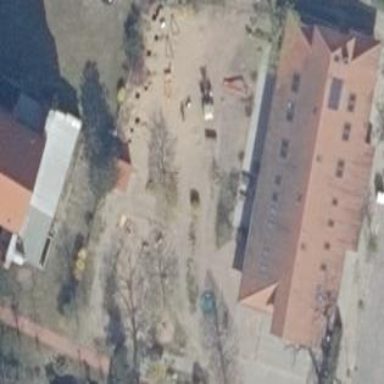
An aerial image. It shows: Kindergarten.